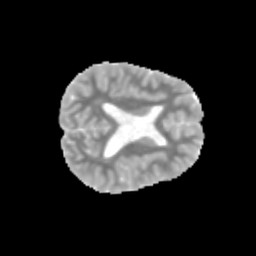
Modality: MD
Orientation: axial
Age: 11
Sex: male
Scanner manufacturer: siemens
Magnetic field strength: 3 T
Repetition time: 3.8 s
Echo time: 0.07 s